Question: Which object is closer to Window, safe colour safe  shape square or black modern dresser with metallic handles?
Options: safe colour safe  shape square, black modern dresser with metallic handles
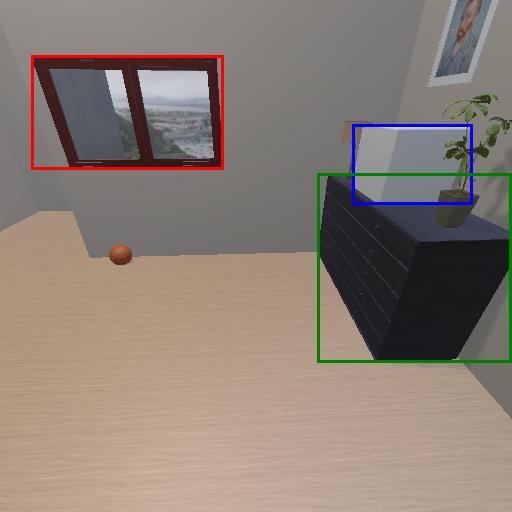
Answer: safe colour safe  shape square